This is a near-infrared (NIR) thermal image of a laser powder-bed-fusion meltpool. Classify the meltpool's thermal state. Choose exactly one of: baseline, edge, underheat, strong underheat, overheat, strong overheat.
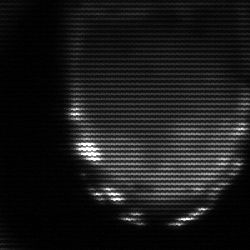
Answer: edge